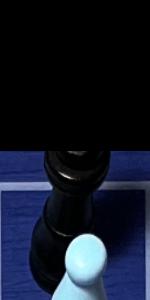
Label: King_Black